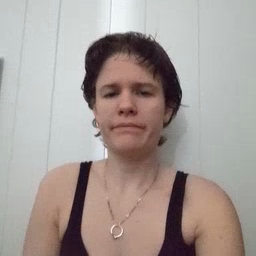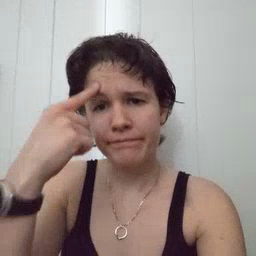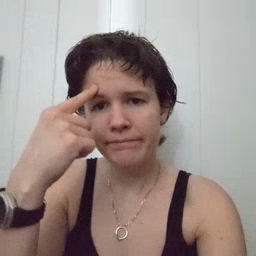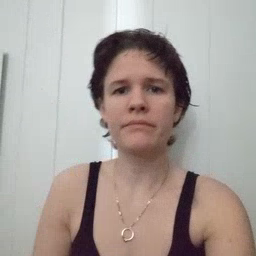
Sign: think